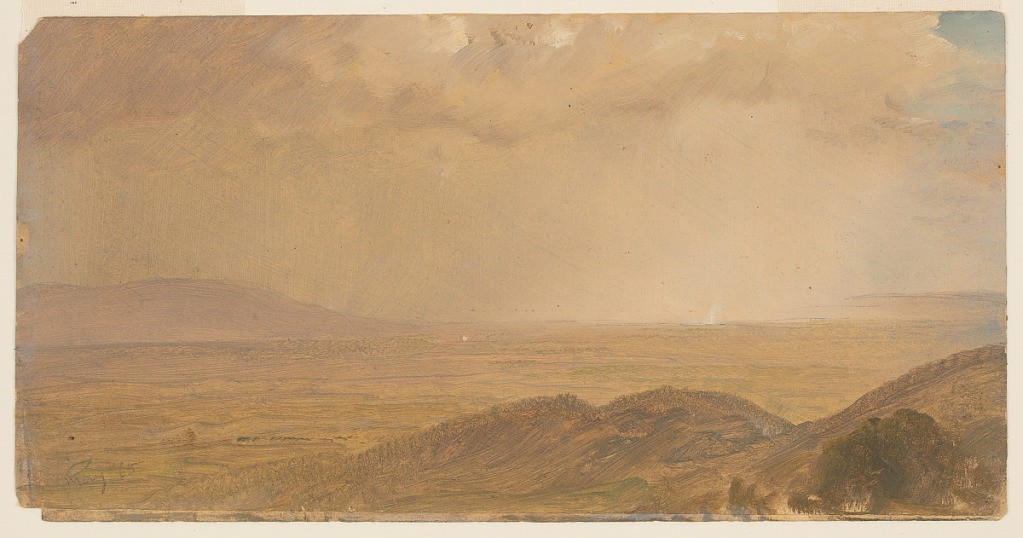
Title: Rain over the Liguanea Plain, near Kingston, Jamaica
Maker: Frederic Edwin Church, American, 1826–1900
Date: May 1865
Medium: Brush and oil, graphite on paperboard
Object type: Drawing
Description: Landscape sketch showing view of the Liguanea Plain near Kingston, Jamaica (now a suburb of the city). In the foreground, a green, wooded hillside descends from right to left. In the middle distance, a flat, fertile plain extends to the horizon, where it meets other mountains and falling rain. Above, storm clouds travel from left to right, drenching the distant landscape.